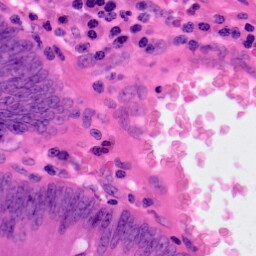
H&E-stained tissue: Colon